Question: I m parsing a json url and showing it in a grid view.The output in the simulator looks like a grid of images similar to imagepicker.on pressing the image it got to navigate to a new view...the code works fine and i am able to receive the data in the console when the image is clicked.the problem is i m not able to navigate to the next view..cud u guys help me out
'''
- (void)viewDidLoad {
[super viewDidLoad];
jsonurl=[NSURL URLWithString:@"http://www.1040communications.net/sheeba/stepheni/iphone/stephen.json"];
jsonData=[[NSString alloc]initWithContentsOfURL:jsonurl];
jsonArray = [jsonData JSONValue];
items = [jsonArray objectForKey:@"items"];
// NSLog(@"hello:%@",items);
story = [[NSMutableArray array]retain];
media1 = [[NSMutableArray array]retain];
for (NSDictionary *item in items )
{
[story addObject:[item objectForKey:@"title"]];
[media1 addObject:[item objectForKey:@"media"]];
}
UIScrollView *view = [[UIScrollView alloc] initWithFrame:[[UIScreen mainScreen] bounds]];
int row = 0;
int column = 0;
for(int i = 0; i < media1.count; i++) {
NSString *mel=[media1 objectAtIndex:i];
NSString *escapedURL = [mel stringByAddingPercentEscapesUsingEncoding:NSASCIIStringEncoding];
UIImage *thumb = [[UIImage alloc]initWithData:[NSData dataWithContentsOfURL:[NSURL URLWithString:escapedURL]]];
button = [UIButton buttonWithType:UIButtonTypeCustom];
button.frame = CGRectMake(column*100+24, row*80+10, 64, 64);
[button setImage:thumb forState:UIControlStateNormal];
[button addTarget:self
action:@selector(buttonClicked:)
forControlEvents:UIControlEventTouchUpInside];
button.tag = i;
[view addSubview:button];
if (column == 2) {
column = 0;
row++;
} else {
column++;
}
}
[view setContentSize:CGSizeMake(320, (row+1) * 80 + 10)];
self.view = view;
[view release];
}
- (IBAction)buttonClicked:(id)sender
{
UIImage *boy = [story objectAtIndex:button.tag];
Detailview *detailview=[[Detailview alloc]init];
[detailview initWithItem:boy];
self.detailviewController=detailview;
[self.navigationController pushViewController:self.detailviewController animated:YES];
}
'''

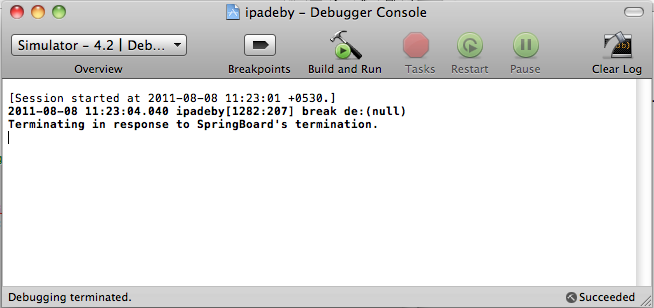
Answer: hi looks like ur using old JSON parser. there is a much better parser for json.
thats <URL>.
It has just 2 files(.h and .m) and in just 2 lines of code u can get any data corresponding to the key. u dont hav to iterate through your items array. ur performance rate will definetly incr using JSONKit. if u tryin to use this let me i can post sample codes to parse json contents using jsonkit.
Secondly for the problem u have, u are putting the images in UIScrollview. ur uiscrollview doesnt have navigationcontrol to be pushed to the next view. either remove the scroll view and push from the rootviewcontroller or add navigationcontroller to uiscrollview. guess thats the prob. try it.
all the best.